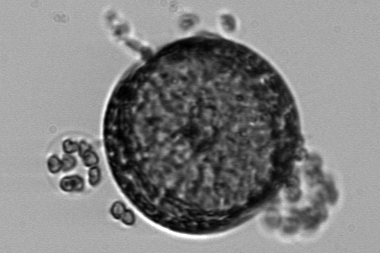
Label: Coscinodiscus